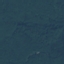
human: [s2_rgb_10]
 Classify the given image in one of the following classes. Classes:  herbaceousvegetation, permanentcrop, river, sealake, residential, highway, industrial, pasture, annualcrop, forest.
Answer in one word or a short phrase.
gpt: Forest